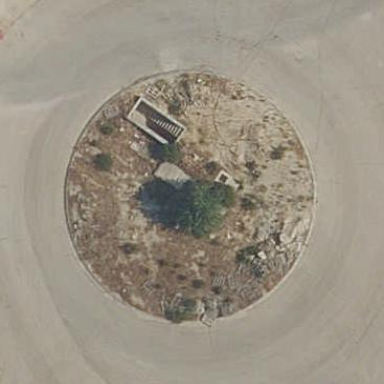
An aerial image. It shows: Secondary road around roundabout.